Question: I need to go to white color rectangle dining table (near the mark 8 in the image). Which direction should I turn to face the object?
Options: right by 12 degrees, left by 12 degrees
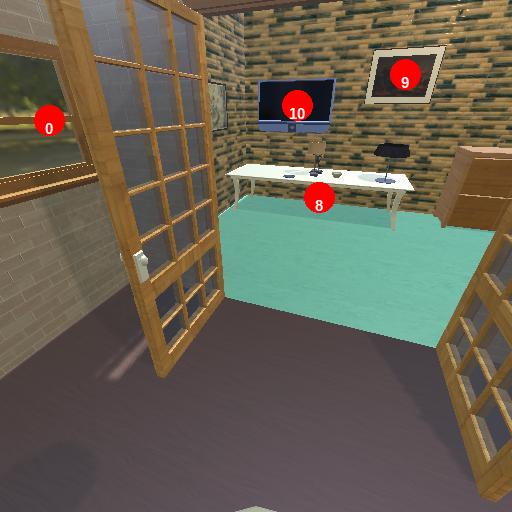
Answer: right by 12 degrees